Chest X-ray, AP view. Patient: 62 years old, sex M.
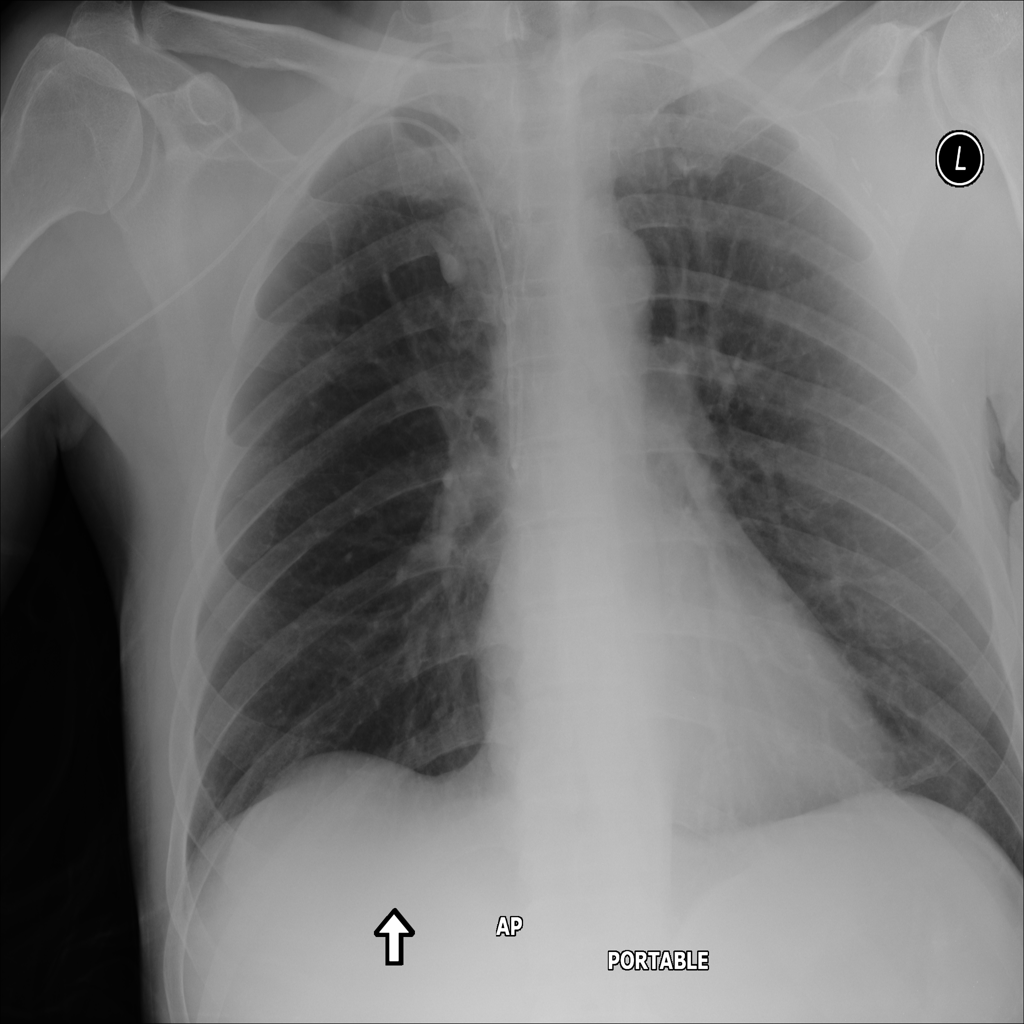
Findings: No Finding